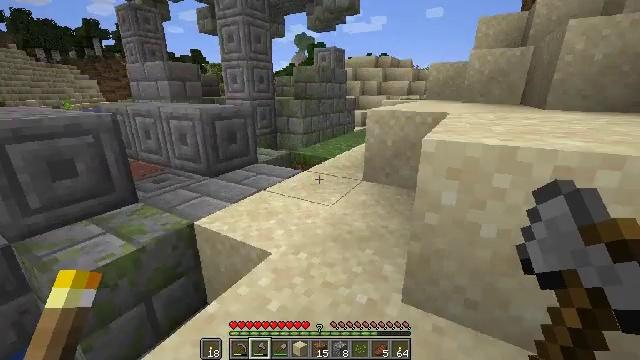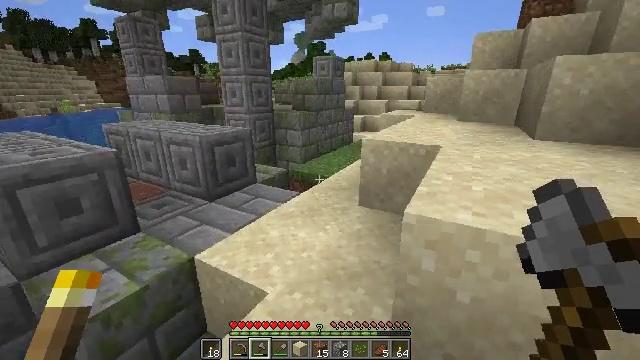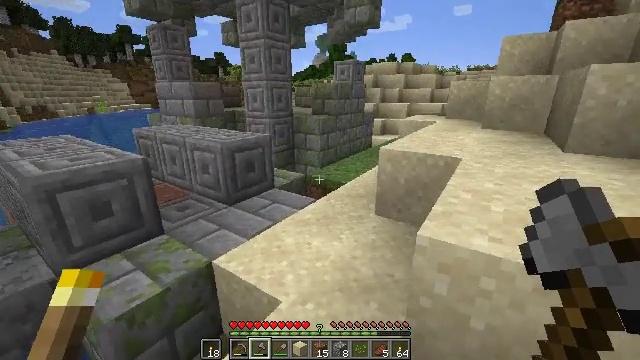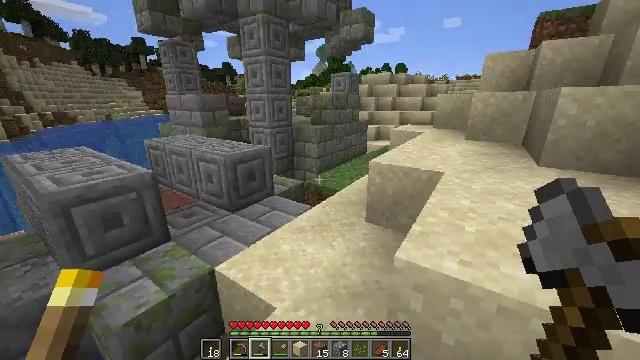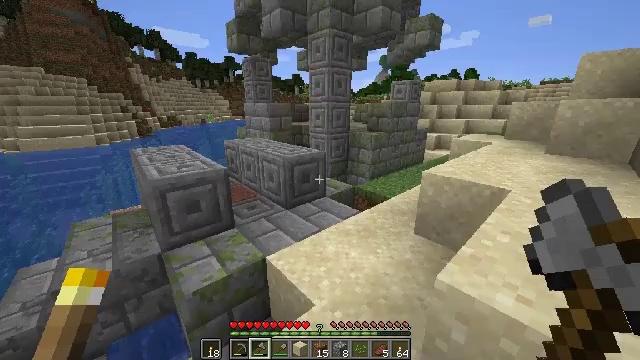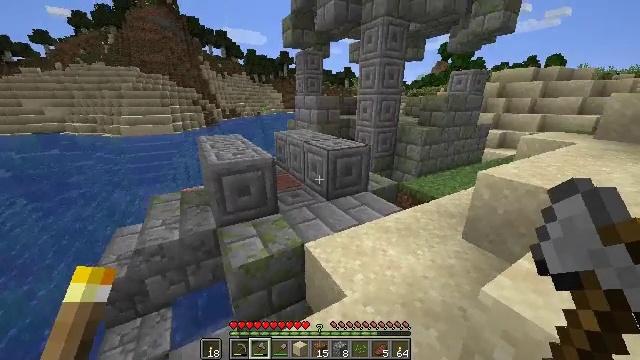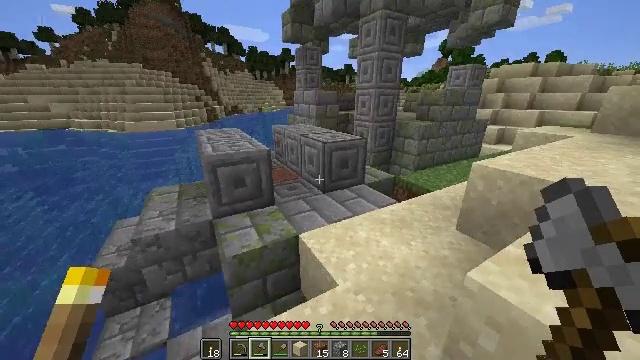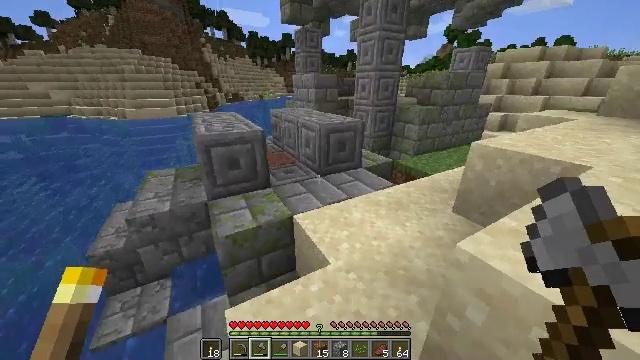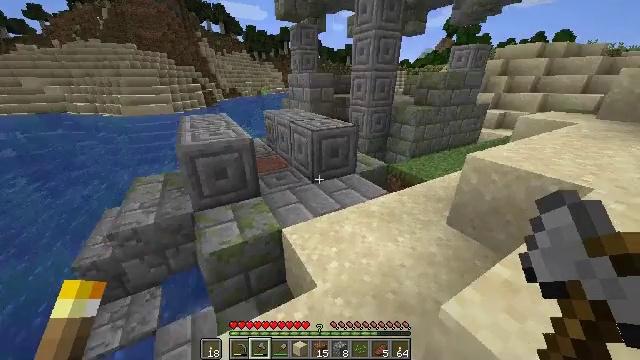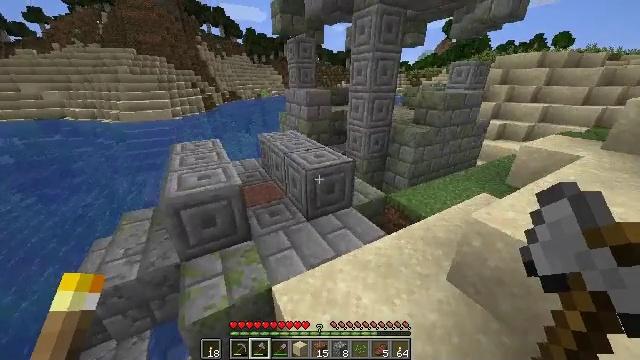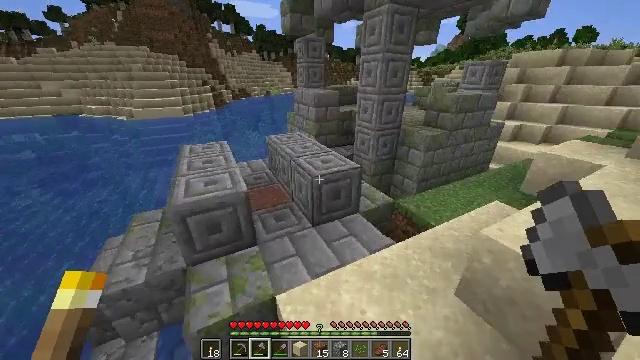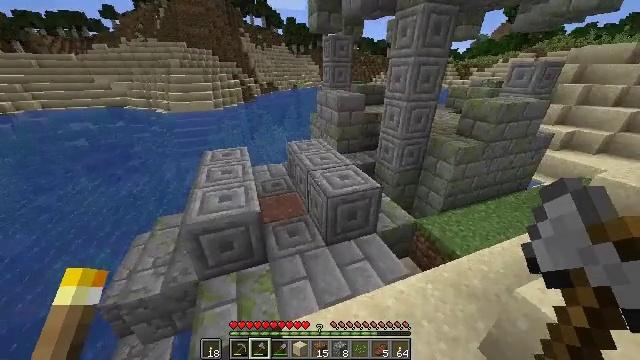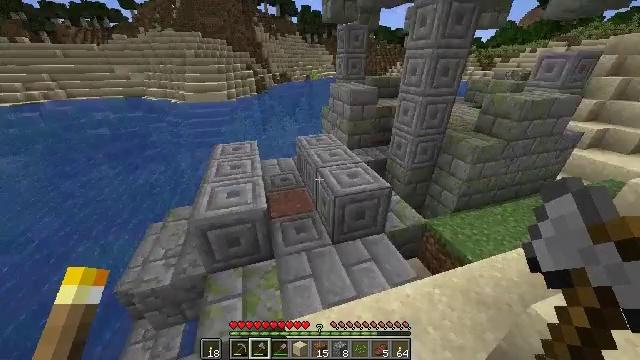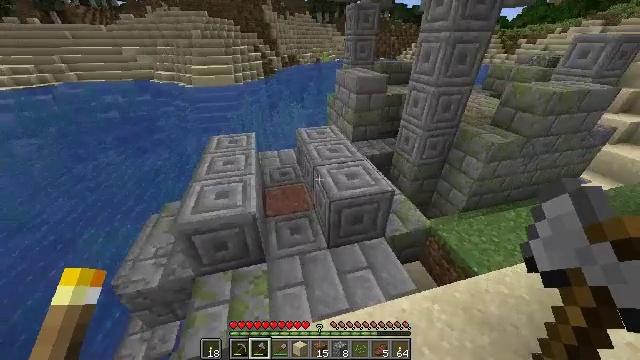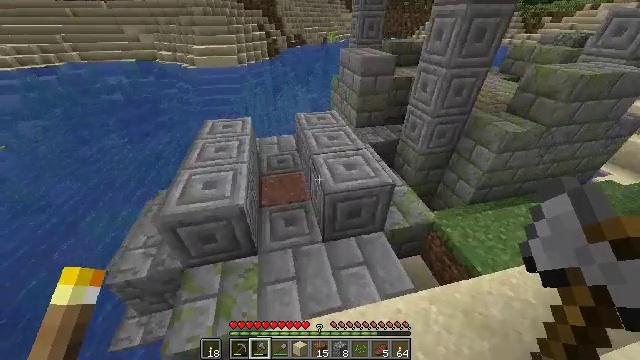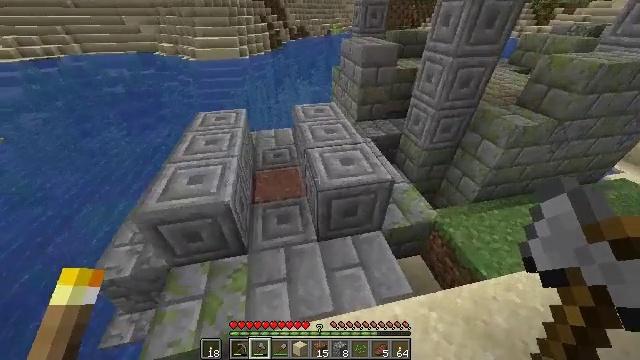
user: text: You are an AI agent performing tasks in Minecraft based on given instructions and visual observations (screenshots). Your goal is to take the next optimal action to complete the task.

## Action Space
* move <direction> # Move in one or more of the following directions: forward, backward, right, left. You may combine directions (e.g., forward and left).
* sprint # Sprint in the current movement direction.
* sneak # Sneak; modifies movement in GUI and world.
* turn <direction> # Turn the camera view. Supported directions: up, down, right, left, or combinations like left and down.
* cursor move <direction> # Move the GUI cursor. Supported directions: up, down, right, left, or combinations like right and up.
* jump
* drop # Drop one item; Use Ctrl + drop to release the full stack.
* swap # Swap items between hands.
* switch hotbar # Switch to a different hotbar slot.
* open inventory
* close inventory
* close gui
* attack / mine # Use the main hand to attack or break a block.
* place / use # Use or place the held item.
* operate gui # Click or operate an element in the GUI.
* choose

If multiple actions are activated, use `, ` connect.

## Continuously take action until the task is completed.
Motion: motion action
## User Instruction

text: Gather materials by mining mossy stone bricks.
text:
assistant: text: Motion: move forward and move right, sprint, jump
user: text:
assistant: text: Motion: move forward and move right, sprint, turn left, jump
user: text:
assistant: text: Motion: move forward and move right, sprint, jump
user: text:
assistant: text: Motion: move forward and move right, sprint, turn left, jump
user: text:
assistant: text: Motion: move forward and move right, sprint, turn left and down
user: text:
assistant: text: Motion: move forward and move right, sprint, turn down
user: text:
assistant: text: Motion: move forward, sprint, turn down
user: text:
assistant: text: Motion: move forward, sprint, turn down, jump
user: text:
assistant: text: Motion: move forward, sprint, jump
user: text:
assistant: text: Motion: move forward, sprint, turn left, jump
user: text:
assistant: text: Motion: move forward and move right, sprint, turn left and down, jump
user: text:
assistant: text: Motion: move forward and move right, sprint, turn left and down
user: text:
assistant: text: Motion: move forward and move right, sprint, turn left and down
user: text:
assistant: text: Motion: move forward and move right, sprint, turn left and down
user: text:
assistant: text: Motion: move forward and move right, sprint, turn down
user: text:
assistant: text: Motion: move forward, sprint
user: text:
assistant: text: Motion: move forward, sprint
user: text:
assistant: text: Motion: move forward, sprint
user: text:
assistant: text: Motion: move forward, sprint
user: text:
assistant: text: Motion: move forward and move left, sprint, jump
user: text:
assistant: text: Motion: move forward and move left, sprint, jump
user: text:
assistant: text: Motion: move forward and move left, sprint, jump
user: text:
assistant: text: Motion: move forward and move left, sprint, jump
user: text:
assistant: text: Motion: move forward and move left, sprint, turn right and down
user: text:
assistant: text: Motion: move forward, sprint, turn right and down
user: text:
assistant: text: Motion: turn right and down
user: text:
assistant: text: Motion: no_op
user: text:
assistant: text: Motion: no_op
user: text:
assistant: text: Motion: move forward
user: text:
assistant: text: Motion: move forward